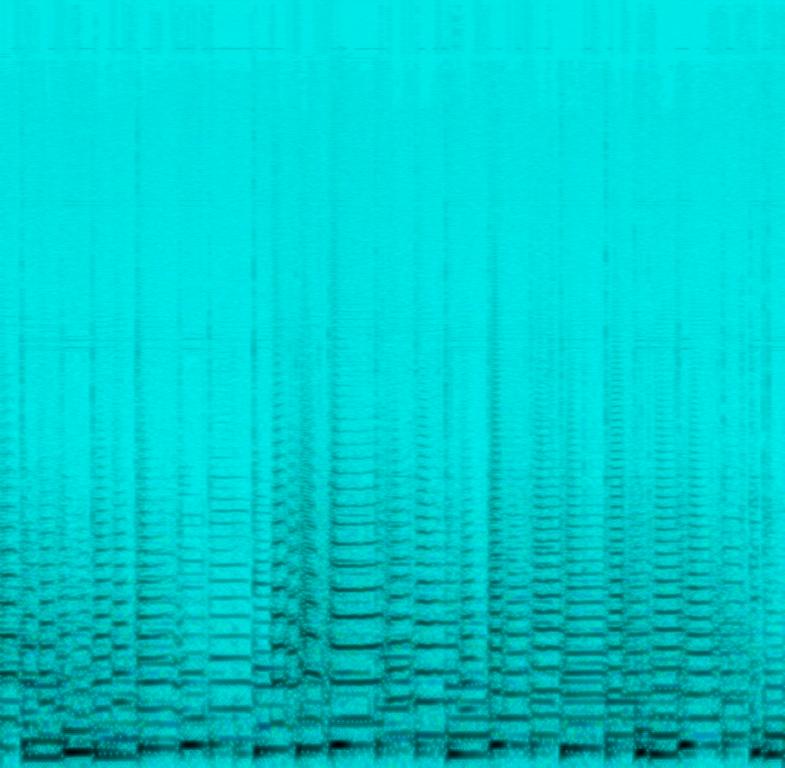
The low quality recording features a live performance of a jazz song and it consists of groovy double bass, trombone solo and shimmering hi-hats. The recording is a bit noisy and it sounds warm, intimate and passionate.